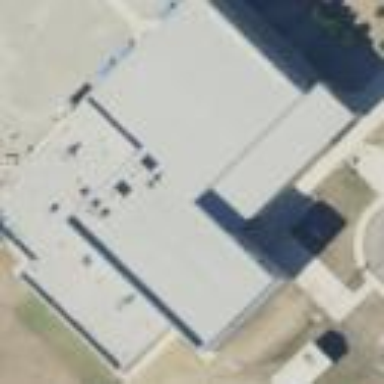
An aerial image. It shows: School building.